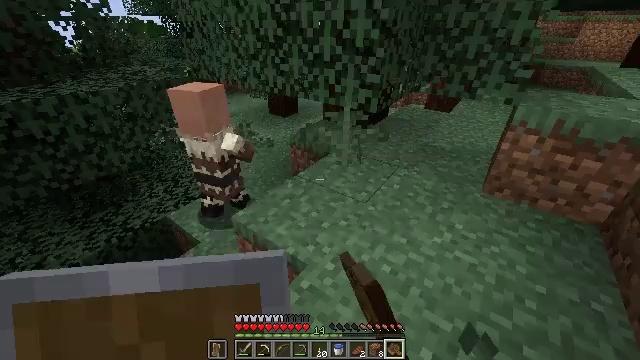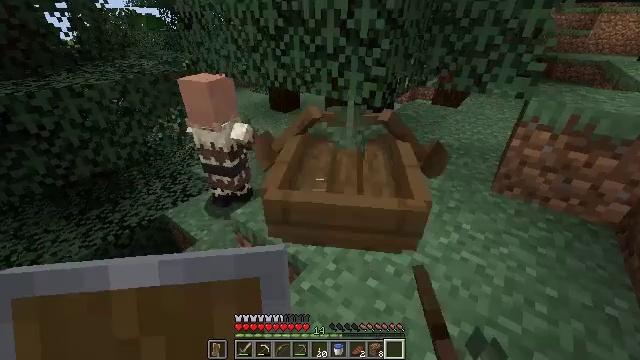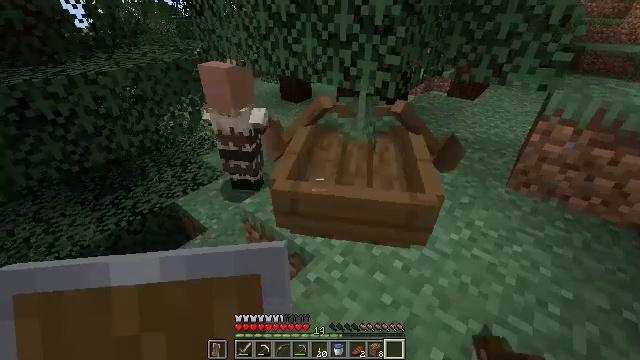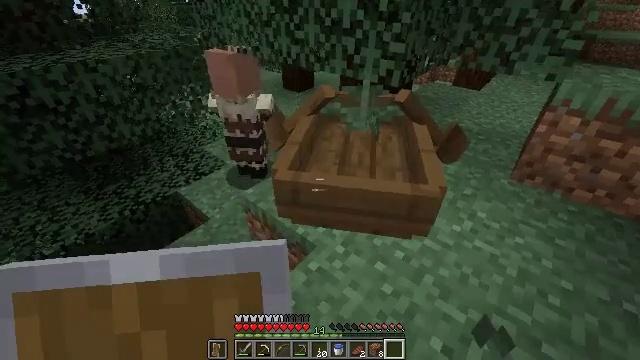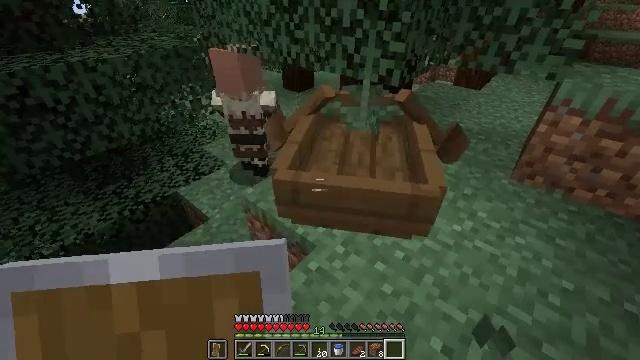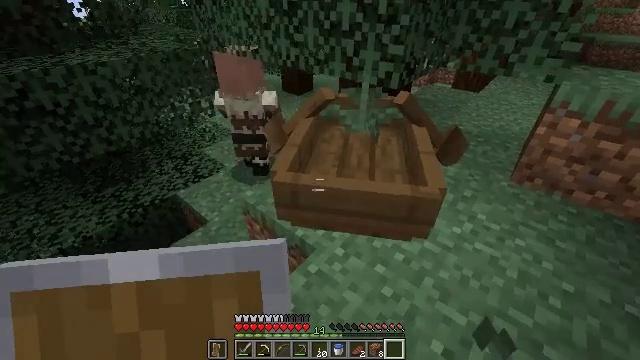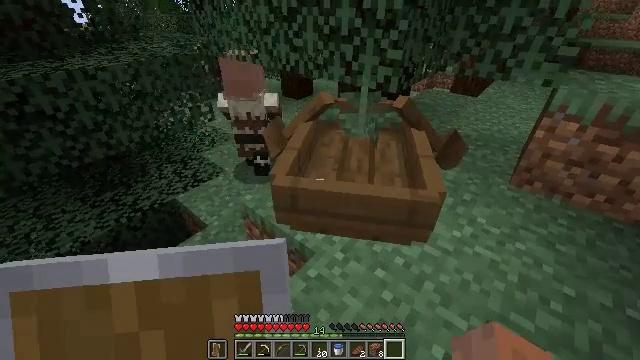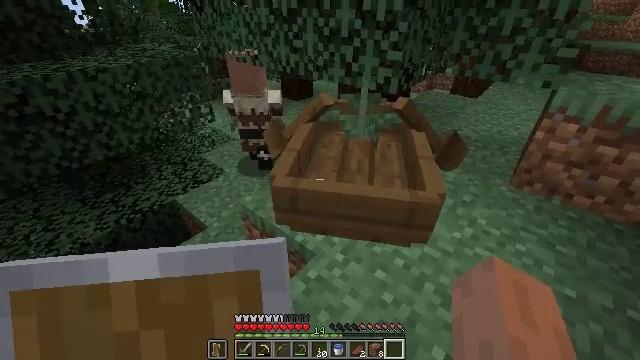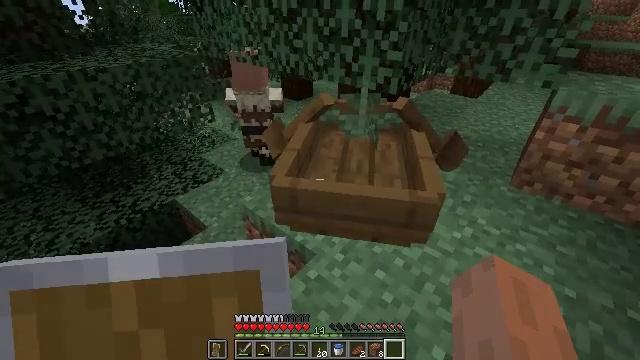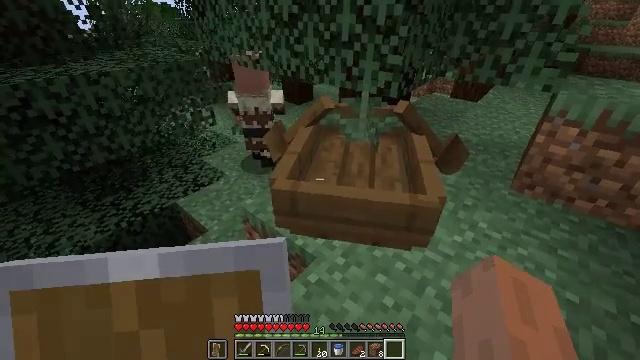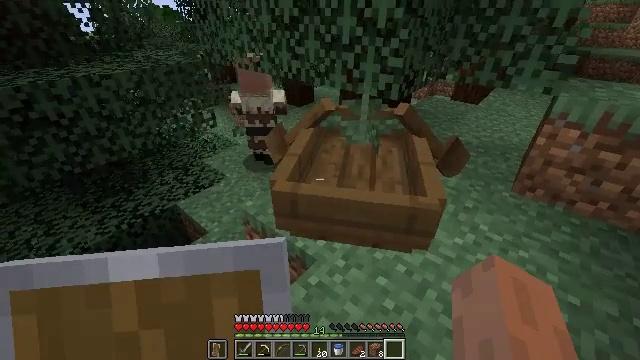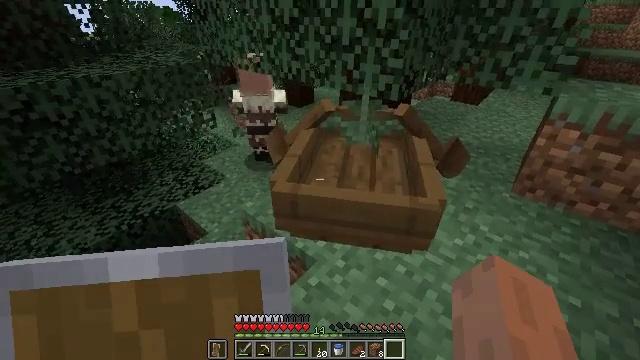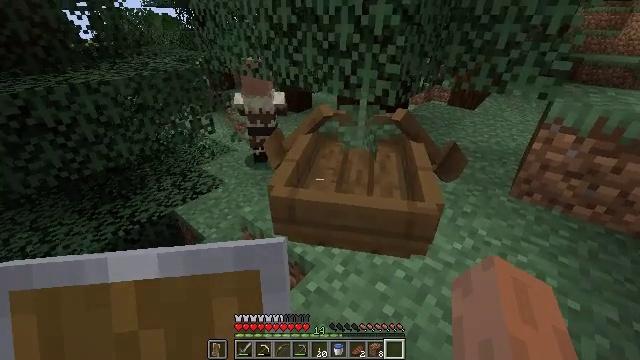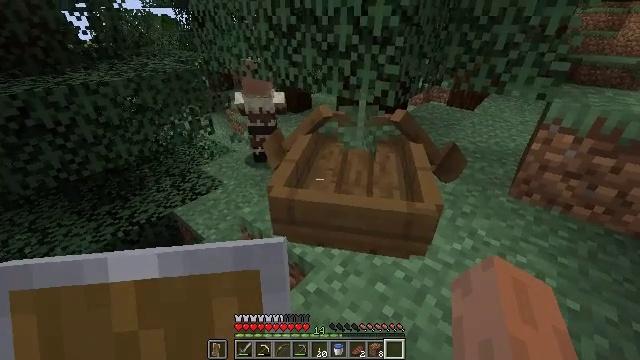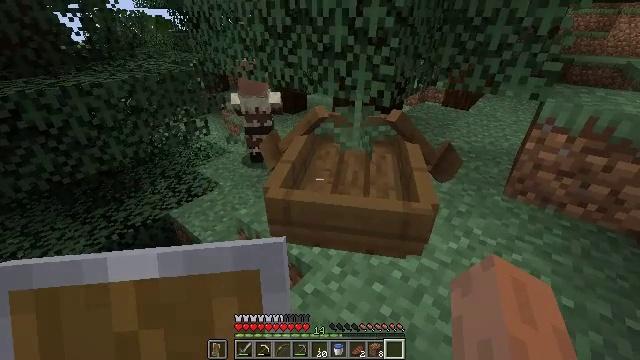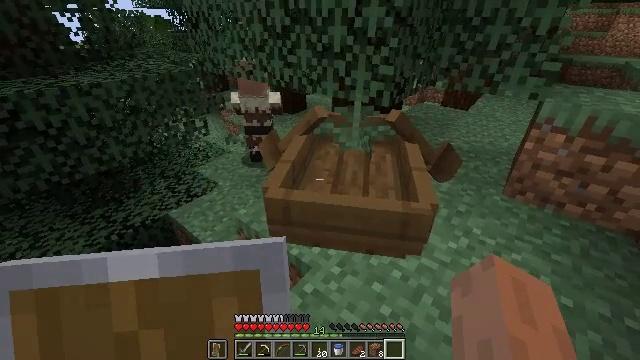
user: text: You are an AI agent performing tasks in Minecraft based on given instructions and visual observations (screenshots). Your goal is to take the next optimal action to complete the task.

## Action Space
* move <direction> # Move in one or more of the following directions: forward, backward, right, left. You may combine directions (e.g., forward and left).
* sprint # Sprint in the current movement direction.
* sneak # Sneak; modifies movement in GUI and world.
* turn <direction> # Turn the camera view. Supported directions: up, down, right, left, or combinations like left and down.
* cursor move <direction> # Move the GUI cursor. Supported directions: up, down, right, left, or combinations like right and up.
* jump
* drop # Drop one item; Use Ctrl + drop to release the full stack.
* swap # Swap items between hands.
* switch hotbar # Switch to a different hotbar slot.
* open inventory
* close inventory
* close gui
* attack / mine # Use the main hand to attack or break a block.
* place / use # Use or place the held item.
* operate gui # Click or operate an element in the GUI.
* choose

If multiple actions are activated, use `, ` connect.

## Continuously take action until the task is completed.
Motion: motion action
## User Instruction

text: Gather fern from the ground.
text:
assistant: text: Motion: no_op
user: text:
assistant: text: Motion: turn left and down
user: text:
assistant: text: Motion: turn down
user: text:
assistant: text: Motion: no_op
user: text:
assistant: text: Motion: no_op
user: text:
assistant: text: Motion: no_op
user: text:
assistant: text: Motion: no_op
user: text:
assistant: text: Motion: no_op
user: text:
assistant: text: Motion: no_op
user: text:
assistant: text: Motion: no_op
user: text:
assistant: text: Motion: no_op
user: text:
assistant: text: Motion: turn up
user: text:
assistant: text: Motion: no_op
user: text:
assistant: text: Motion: no_op
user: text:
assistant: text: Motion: no_op
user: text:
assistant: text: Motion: switch to hotbar 4
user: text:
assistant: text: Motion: switch to hotbar 4
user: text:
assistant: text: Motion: switch to hotbar 4
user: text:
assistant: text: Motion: no_op
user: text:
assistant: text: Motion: no_op
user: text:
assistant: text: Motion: no_op
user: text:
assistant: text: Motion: attack / mine
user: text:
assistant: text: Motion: attack / mine
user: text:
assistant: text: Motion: attack / mine
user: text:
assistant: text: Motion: attack / mine
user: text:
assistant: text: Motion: attack / mine
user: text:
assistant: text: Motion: attack / mine
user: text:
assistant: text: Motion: no_op
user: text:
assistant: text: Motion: no_op
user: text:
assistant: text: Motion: no_op